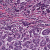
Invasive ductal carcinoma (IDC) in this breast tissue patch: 1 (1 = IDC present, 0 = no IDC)